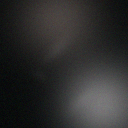
Screen state: off